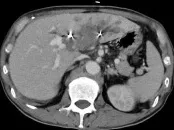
Changes in contrast-enhanced CT findings in responders during treatment. Pretreatment with atezolizumab plus bevacizumab in cases 1.
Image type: radiology (ct)